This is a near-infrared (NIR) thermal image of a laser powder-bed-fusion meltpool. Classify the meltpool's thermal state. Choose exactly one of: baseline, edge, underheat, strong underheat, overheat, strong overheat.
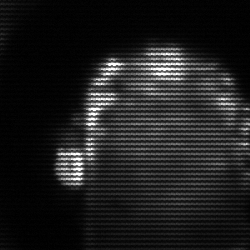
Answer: baseline